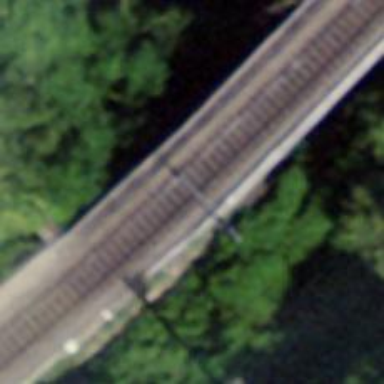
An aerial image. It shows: Railway bridge with electrified tracks and single contact line.